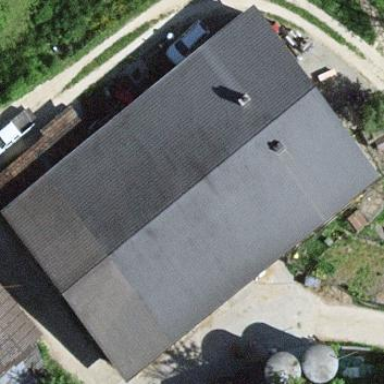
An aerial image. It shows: Farm building.